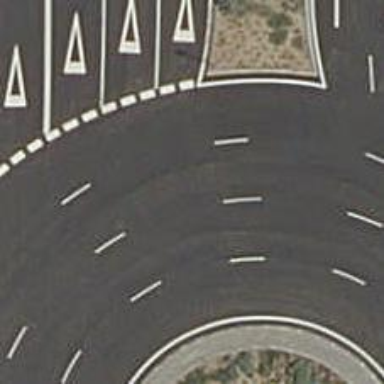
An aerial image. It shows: Roundabout on residential road.